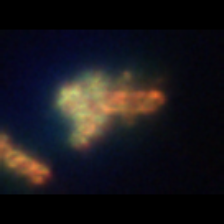
Taxon: Diatom_aggregate
Group: Diatoms